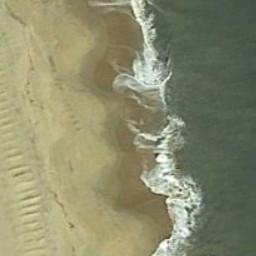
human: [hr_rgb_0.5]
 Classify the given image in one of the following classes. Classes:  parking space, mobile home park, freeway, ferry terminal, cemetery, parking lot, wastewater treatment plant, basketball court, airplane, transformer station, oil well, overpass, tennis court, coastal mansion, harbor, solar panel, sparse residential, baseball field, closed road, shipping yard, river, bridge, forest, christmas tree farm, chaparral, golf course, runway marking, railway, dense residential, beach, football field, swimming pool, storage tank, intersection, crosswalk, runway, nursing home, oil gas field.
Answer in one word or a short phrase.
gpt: beach